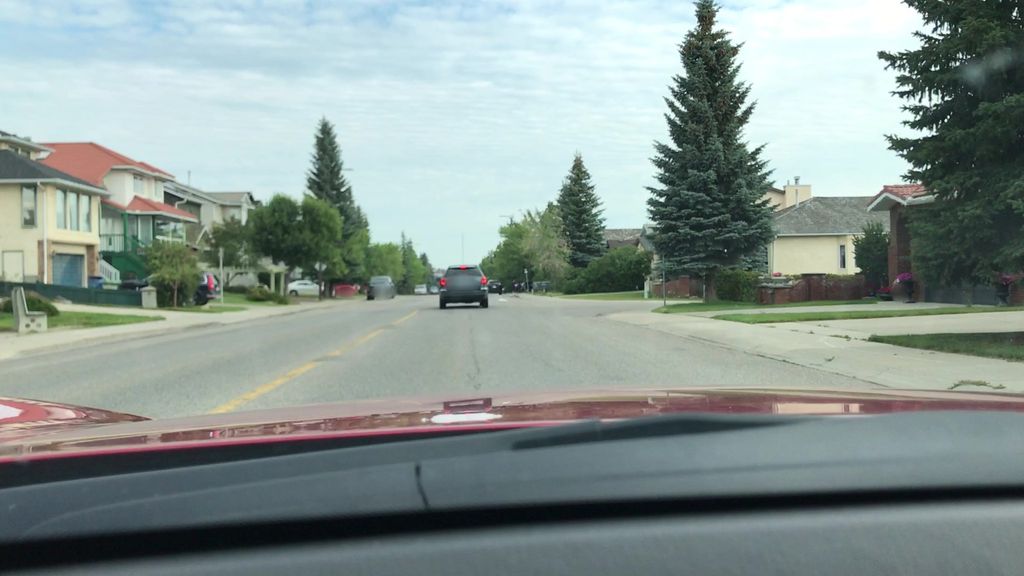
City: calgary